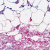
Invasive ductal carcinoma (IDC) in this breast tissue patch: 0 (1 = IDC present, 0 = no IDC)